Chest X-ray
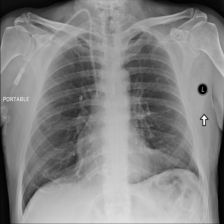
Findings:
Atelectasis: negative
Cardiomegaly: negative
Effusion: negative
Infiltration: negative
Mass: negative
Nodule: negative
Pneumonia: negative
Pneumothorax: negative
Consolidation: negative
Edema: negative
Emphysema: negative
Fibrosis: negative
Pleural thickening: negative
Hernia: negative